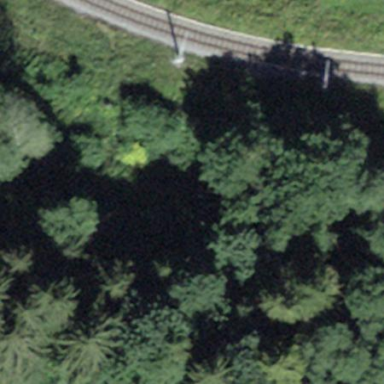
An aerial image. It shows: Forest area.